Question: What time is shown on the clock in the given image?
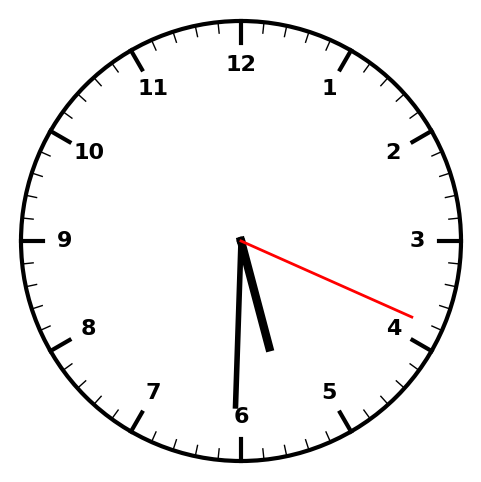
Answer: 05:30:19